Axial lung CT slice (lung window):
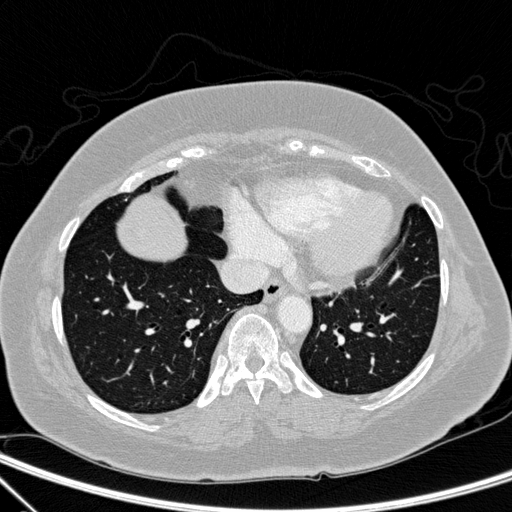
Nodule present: no